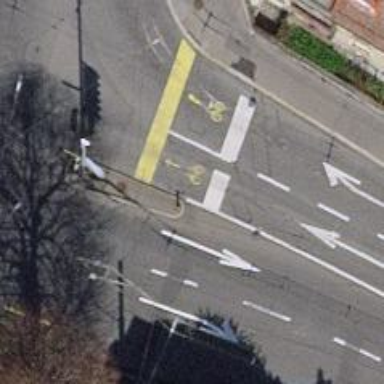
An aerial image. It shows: Secondary road with asphalt surface. There are sidewalks on both sides and trolley wires above.